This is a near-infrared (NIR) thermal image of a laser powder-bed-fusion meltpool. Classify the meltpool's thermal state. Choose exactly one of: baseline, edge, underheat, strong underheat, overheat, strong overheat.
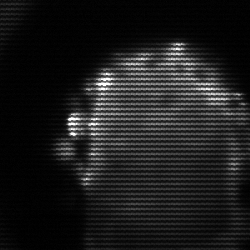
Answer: baseline